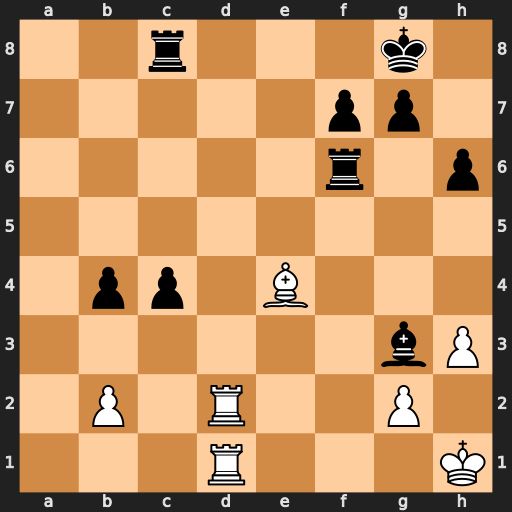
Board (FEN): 2r3k1/5pp1/5r1p/8/1pp1B3/6bP/1P1R2P1/3R3K
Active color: w
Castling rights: -
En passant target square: -
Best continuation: Rd8+ Rxd8 Rxd8#